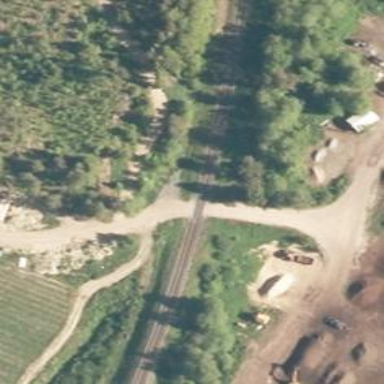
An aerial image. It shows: Continuous rail for railway.